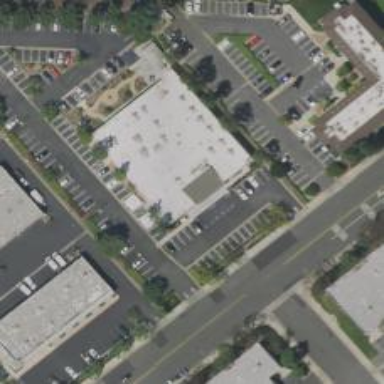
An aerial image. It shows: Commercial area.